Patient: sex F, age 82
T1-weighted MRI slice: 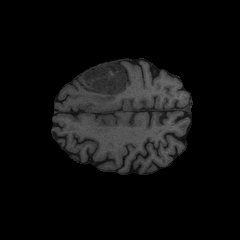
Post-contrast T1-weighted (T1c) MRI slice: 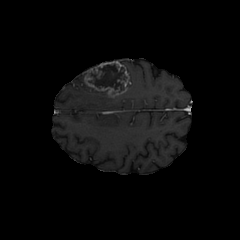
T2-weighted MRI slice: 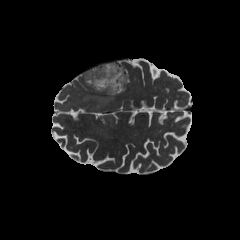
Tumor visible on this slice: yes
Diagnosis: Glioblastoma, IDH-wildtype
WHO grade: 4